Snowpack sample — Buffalo Mountain, Silverthorne, Colorado, USA (1/25/25, 10:11 AM MST)
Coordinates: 39.6222, -106.1139
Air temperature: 22 °F
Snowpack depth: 110 cm
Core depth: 40 cm
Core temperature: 46.4 °F
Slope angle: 12°, slope face: 102°
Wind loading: high
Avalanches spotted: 0
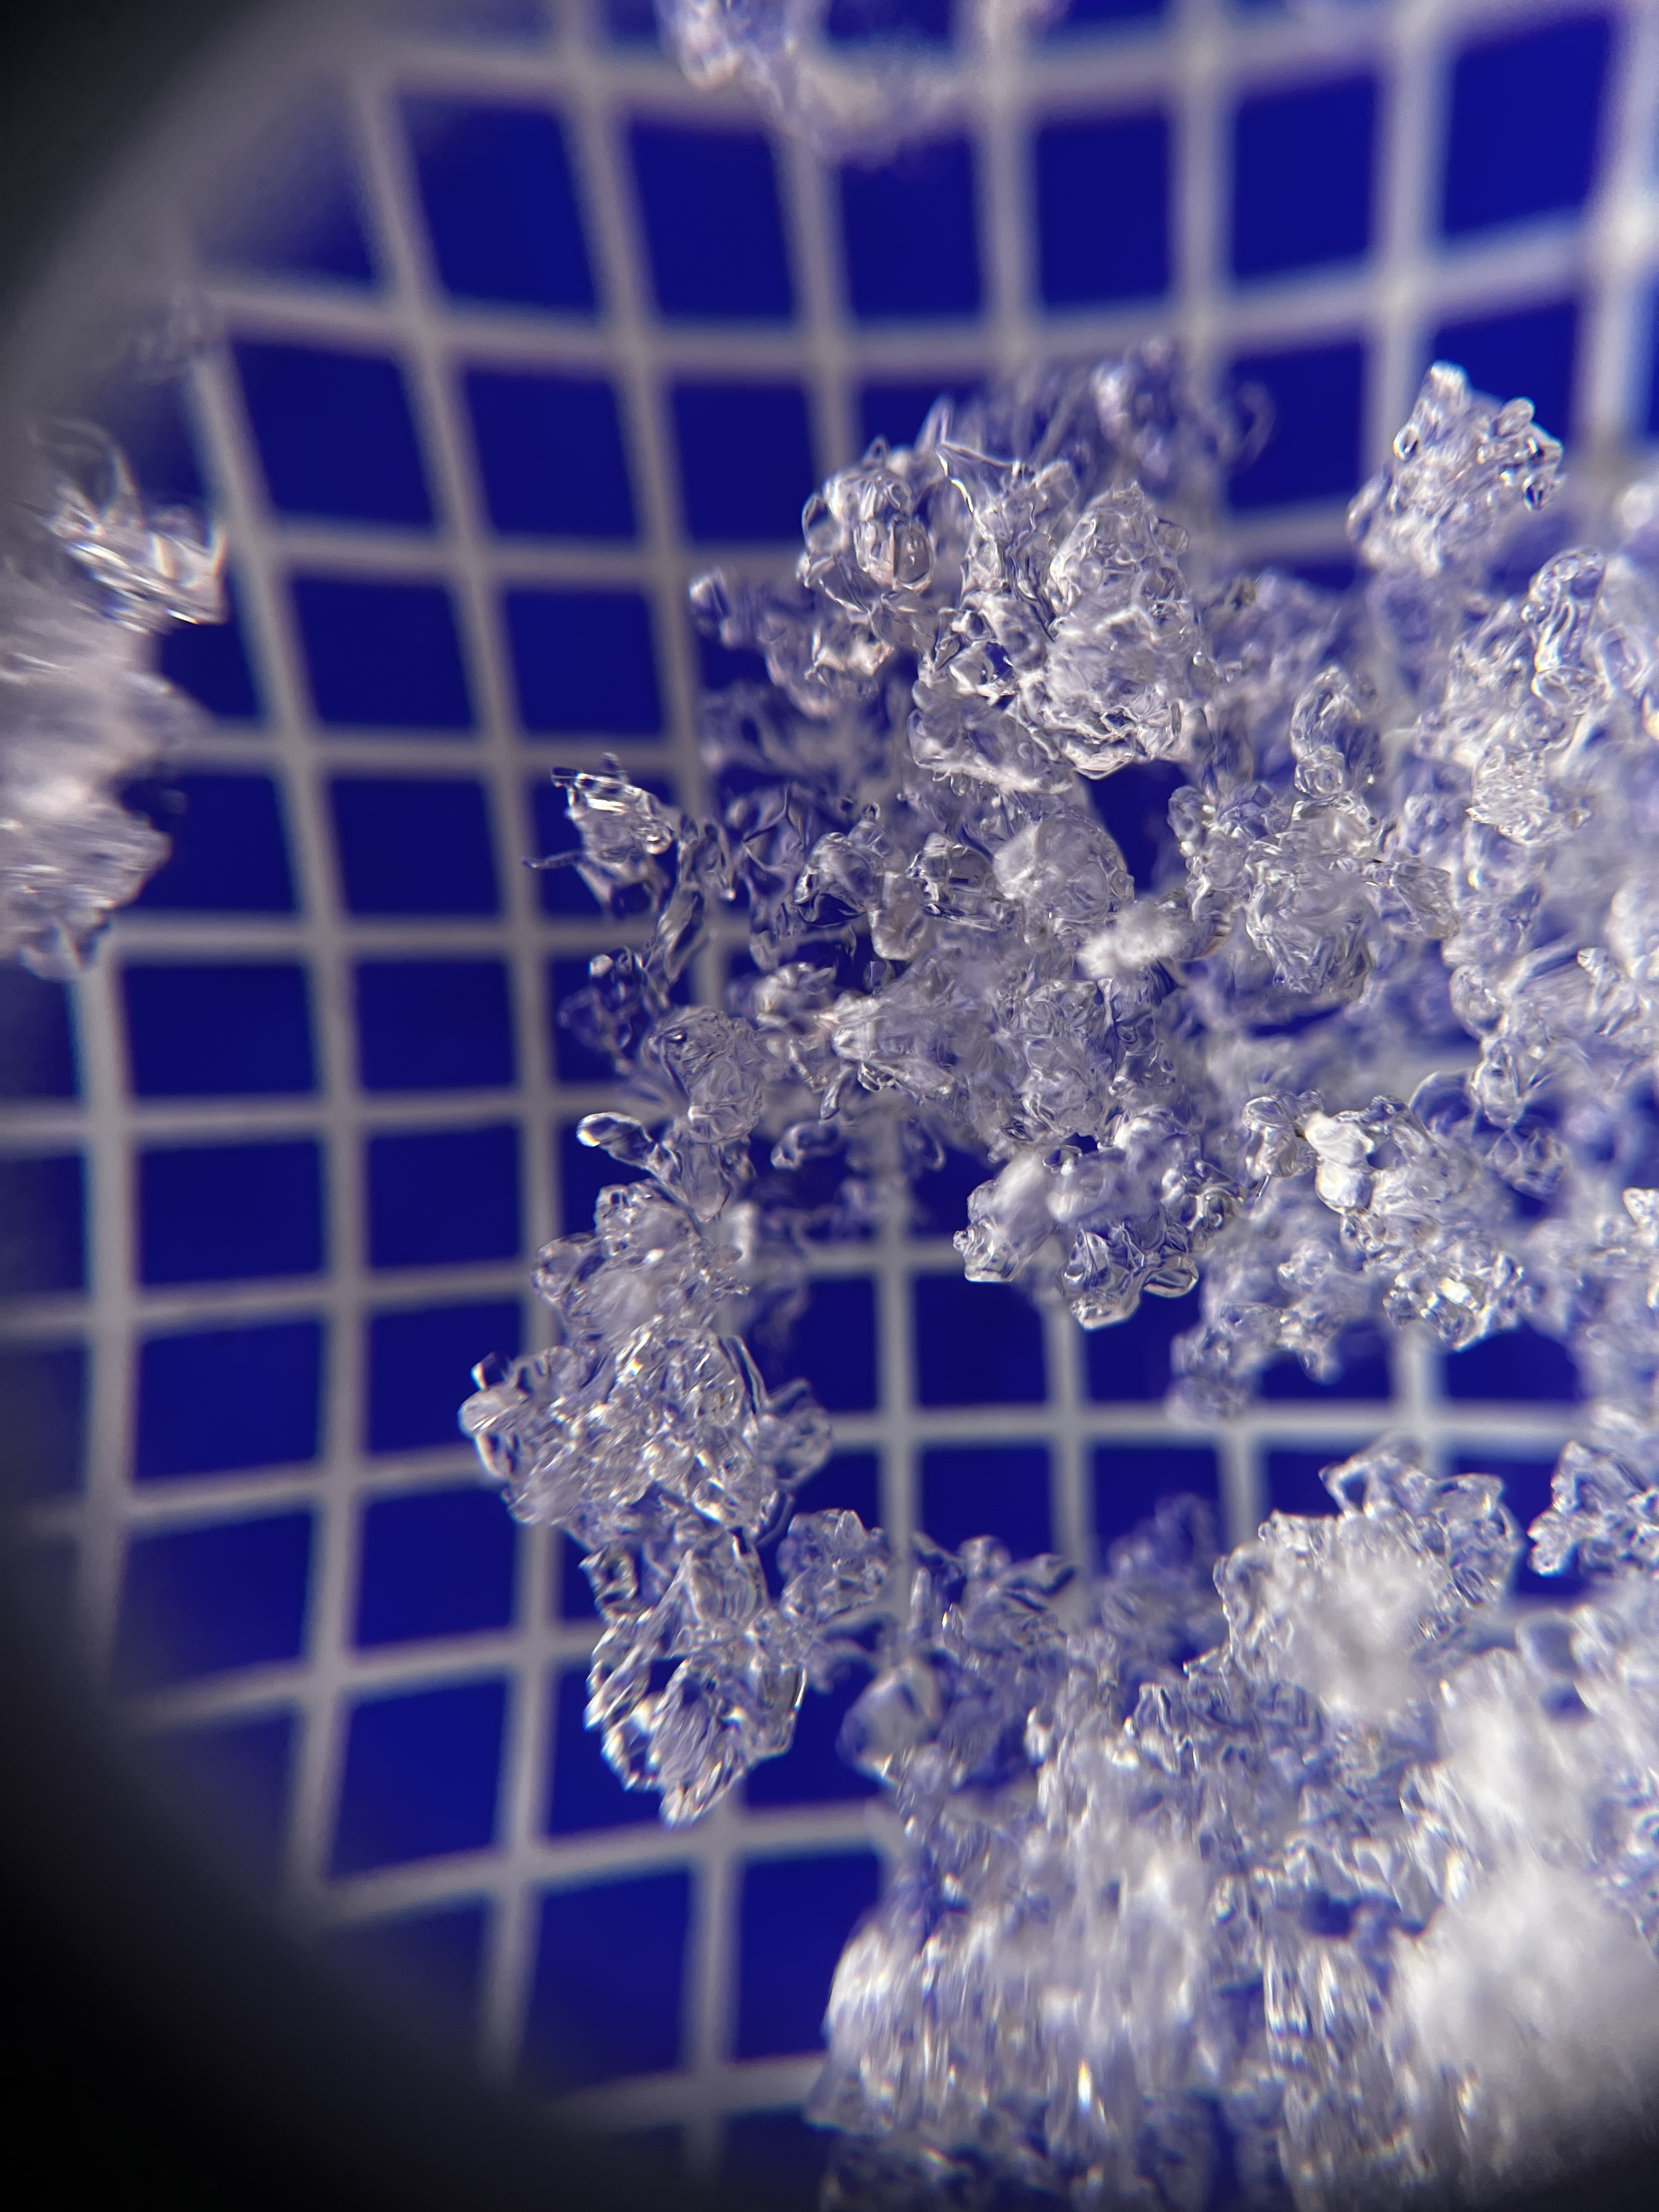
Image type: magnified_profile
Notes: No avalanches nearby, collected on the outskirts of a fire break 15 meters from the treeline, on way to Buffalo and Red Mountain